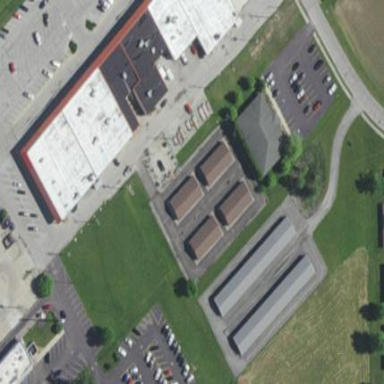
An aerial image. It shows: Storage rental shop.